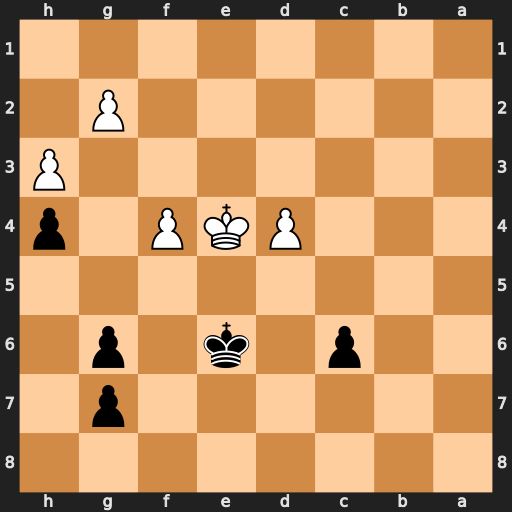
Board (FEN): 8/6p1/2p1k1p1/8/3PKP1p/7P/6P1/8
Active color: b
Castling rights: -
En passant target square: -
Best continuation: Kf6 Ke3 g5 Kf3 gxf4 Kxf4 Ke6